Question: I got plugin for 'sublime text 3' that let me move cursor to line by its number:
'''
import sublime, sublime_plugin
class prompt_goto_lineCommand(sublime_plugin.WindowCommand):
def run(self):
self.window.show_input_panel("Goto Line:", "", self.on_done, None, None)
pass
def on_done(self, text):
try:
line = int(text)
if self.window.active_view():
self.window.active_view().run_command("goto_line", {"line": line} )
except ValueError:
pass
class go_to_lineCommand(sublime_plugin.TextCommand):
def run(self, edit, line):
# Convert from 1 based to a 0 based line number
line = int(line) - 1
# Negative line numbers count from the end of the buffer
if line < 0:
lines, _ = self.view.rowcol(self.view.size())
line = lines + line + 1
pt = self.view.text_point(line, 0)
self.view.sel().clear()
self.view.sel().add(sublime.Region(pt))
self.view.show(pt)
'''
I want to improve it to let me move cursor to first line containing the specified string. It is like a search on file:
For example if pass to it string '"class go_to_lineCommand"' plugin must move cursor to line 17 :

and possibly select string 'class go_to_lineCommand'.
The problem is reduced to finding 'regionWithGivenString', and then I can select it:
'''
self.view.sel().add(regionWithGivenString)
'''
But don't know method to get 'regionWithGivenString'.
I tried to
1. find on google: sublime plugin find and select text
2. check api
But still no result.
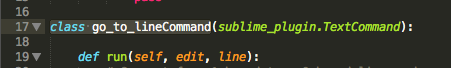
Answer: I am not sure about the typical way. However, you can achieve this in following way:
1. Get the content of current doc.
2. Search target string to find out its start and end position. Now you have the start and end point.
3. Add the Region(start, end) to selections.
Example:
'''
def run(self, edit, target):
if not target or target == "":
return
content = self.view.substr(sublime.Region(0, self.view.size()))
begin = content.find(target)
if begin == -1:
return
end = begin + len(target)
target_region = sublime.Region(begin, end)
self.view.sel().clear()
self.view.sel().add(target_region)
'''